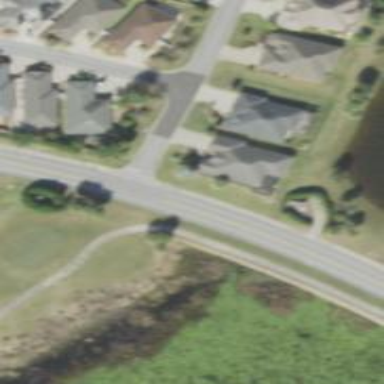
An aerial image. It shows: Path designated for golf carts.